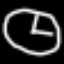
Label: clock